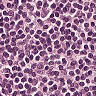
Metastatic tissue present: no